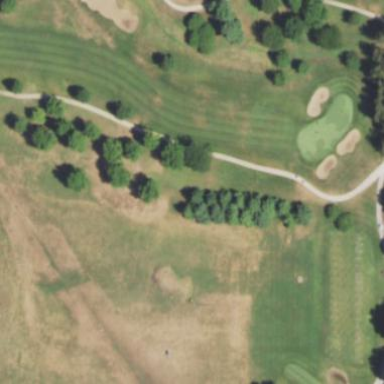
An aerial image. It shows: Area of rough grass used for golf.